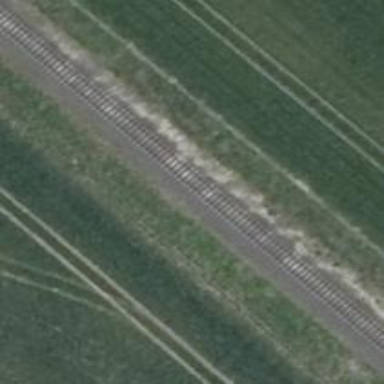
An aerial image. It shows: Railway signal.